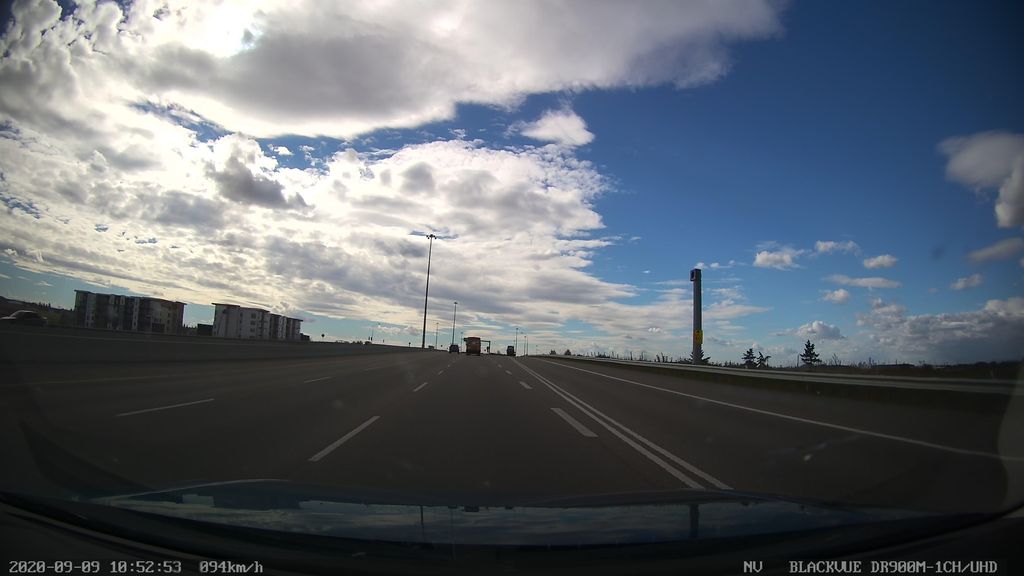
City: edmonton